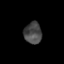
Tissue: skin
Cell type: Epithelial cells
Senescence score: 0.1824
Nuclear area (px): 372
Mean DAPI intensity: 72.091